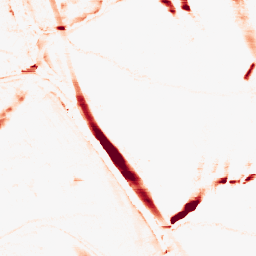
Category: morphological
Decomposition family: morphological_rect
Decomposition parameters: operation: opening
width: 20
height: 5
Upsampling method: quadratic
Upsampling parameters: scale: 2
Upsampling scale: 2